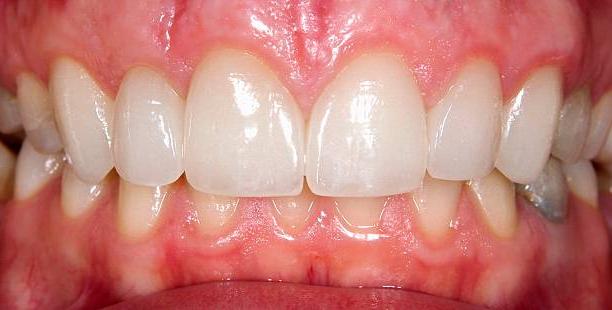
Condition: Gingivitis